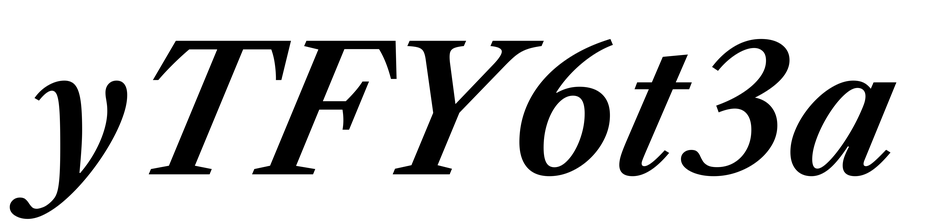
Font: LibreCaslonText-Italic_SemiBold_Italic